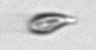
Label: Cryptophyta